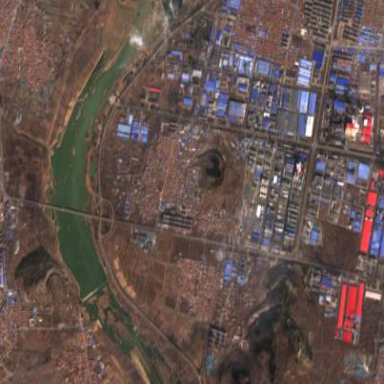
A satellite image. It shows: Industrial area.